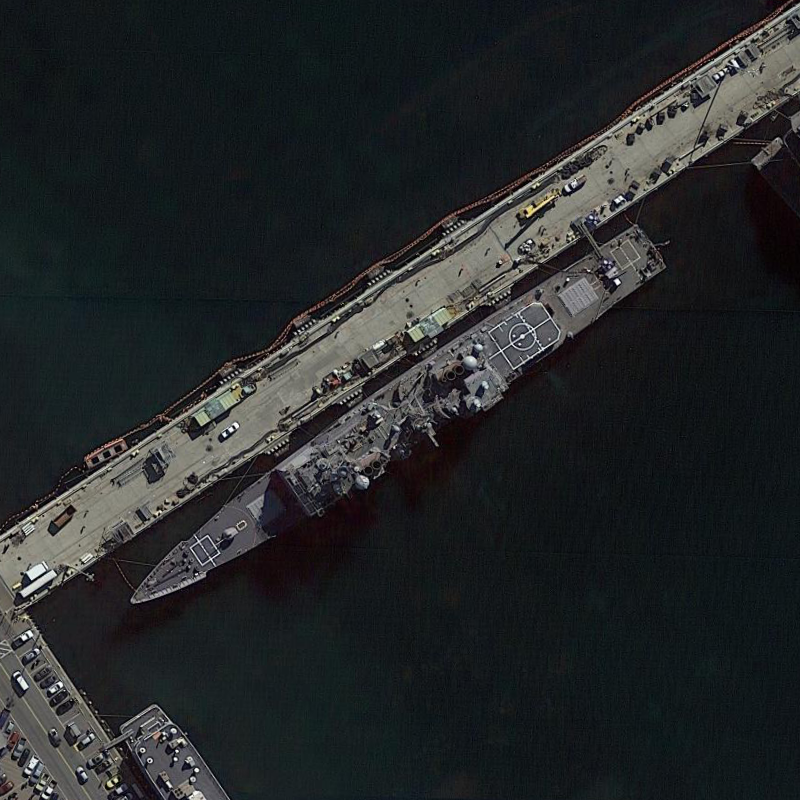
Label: cruiser